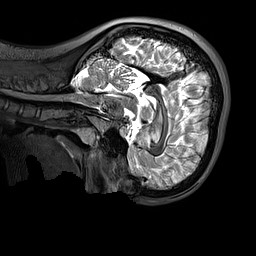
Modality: T2w
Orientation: sagittal
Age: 12
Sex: female
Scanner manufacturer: siemens
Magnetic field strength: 3 T
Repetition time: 3.2 s
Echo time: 0.408 s